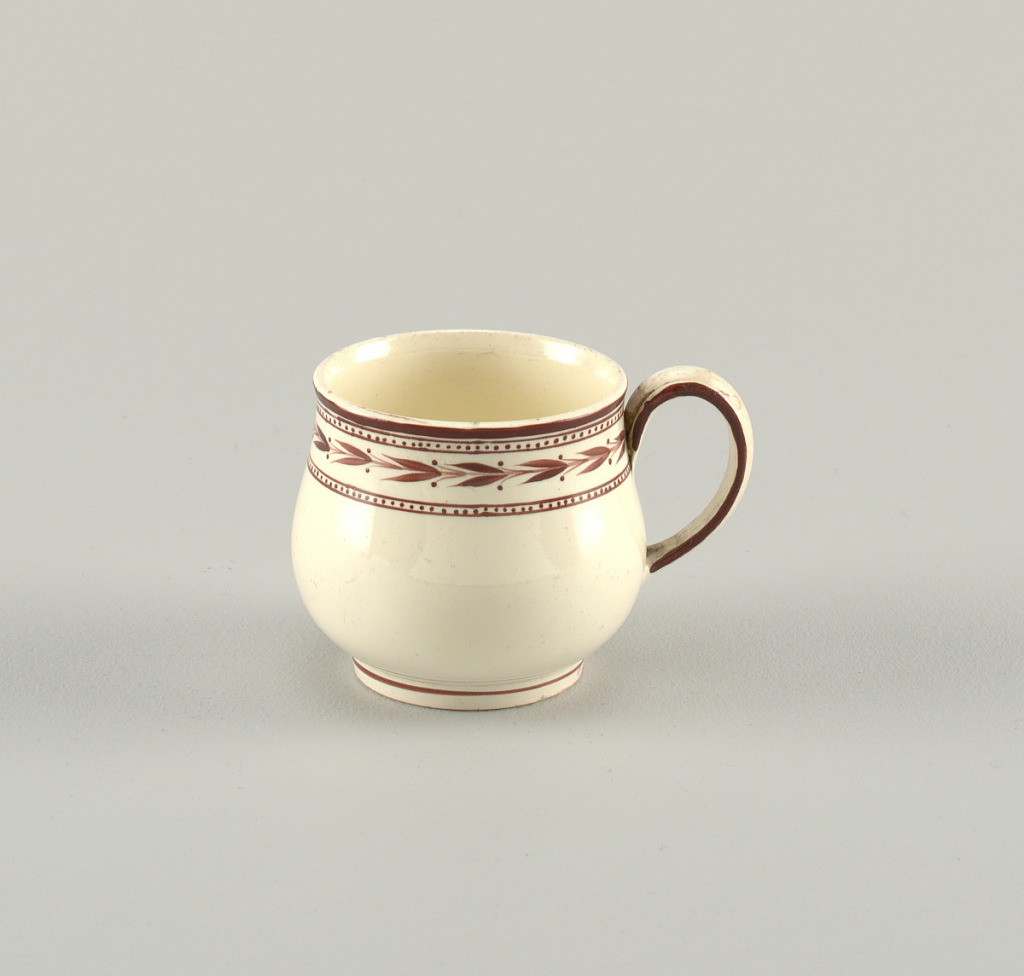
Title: Cup
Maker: Wedgwood, English, established 1759
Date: ca. 1780
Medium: Glazed earthenware (Queen's ware) with overglaze decoration
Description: Cup that tapers toward lips. Short foot. Band of overglaze brown decoration at rim, with line at foot and handle.